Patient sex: M
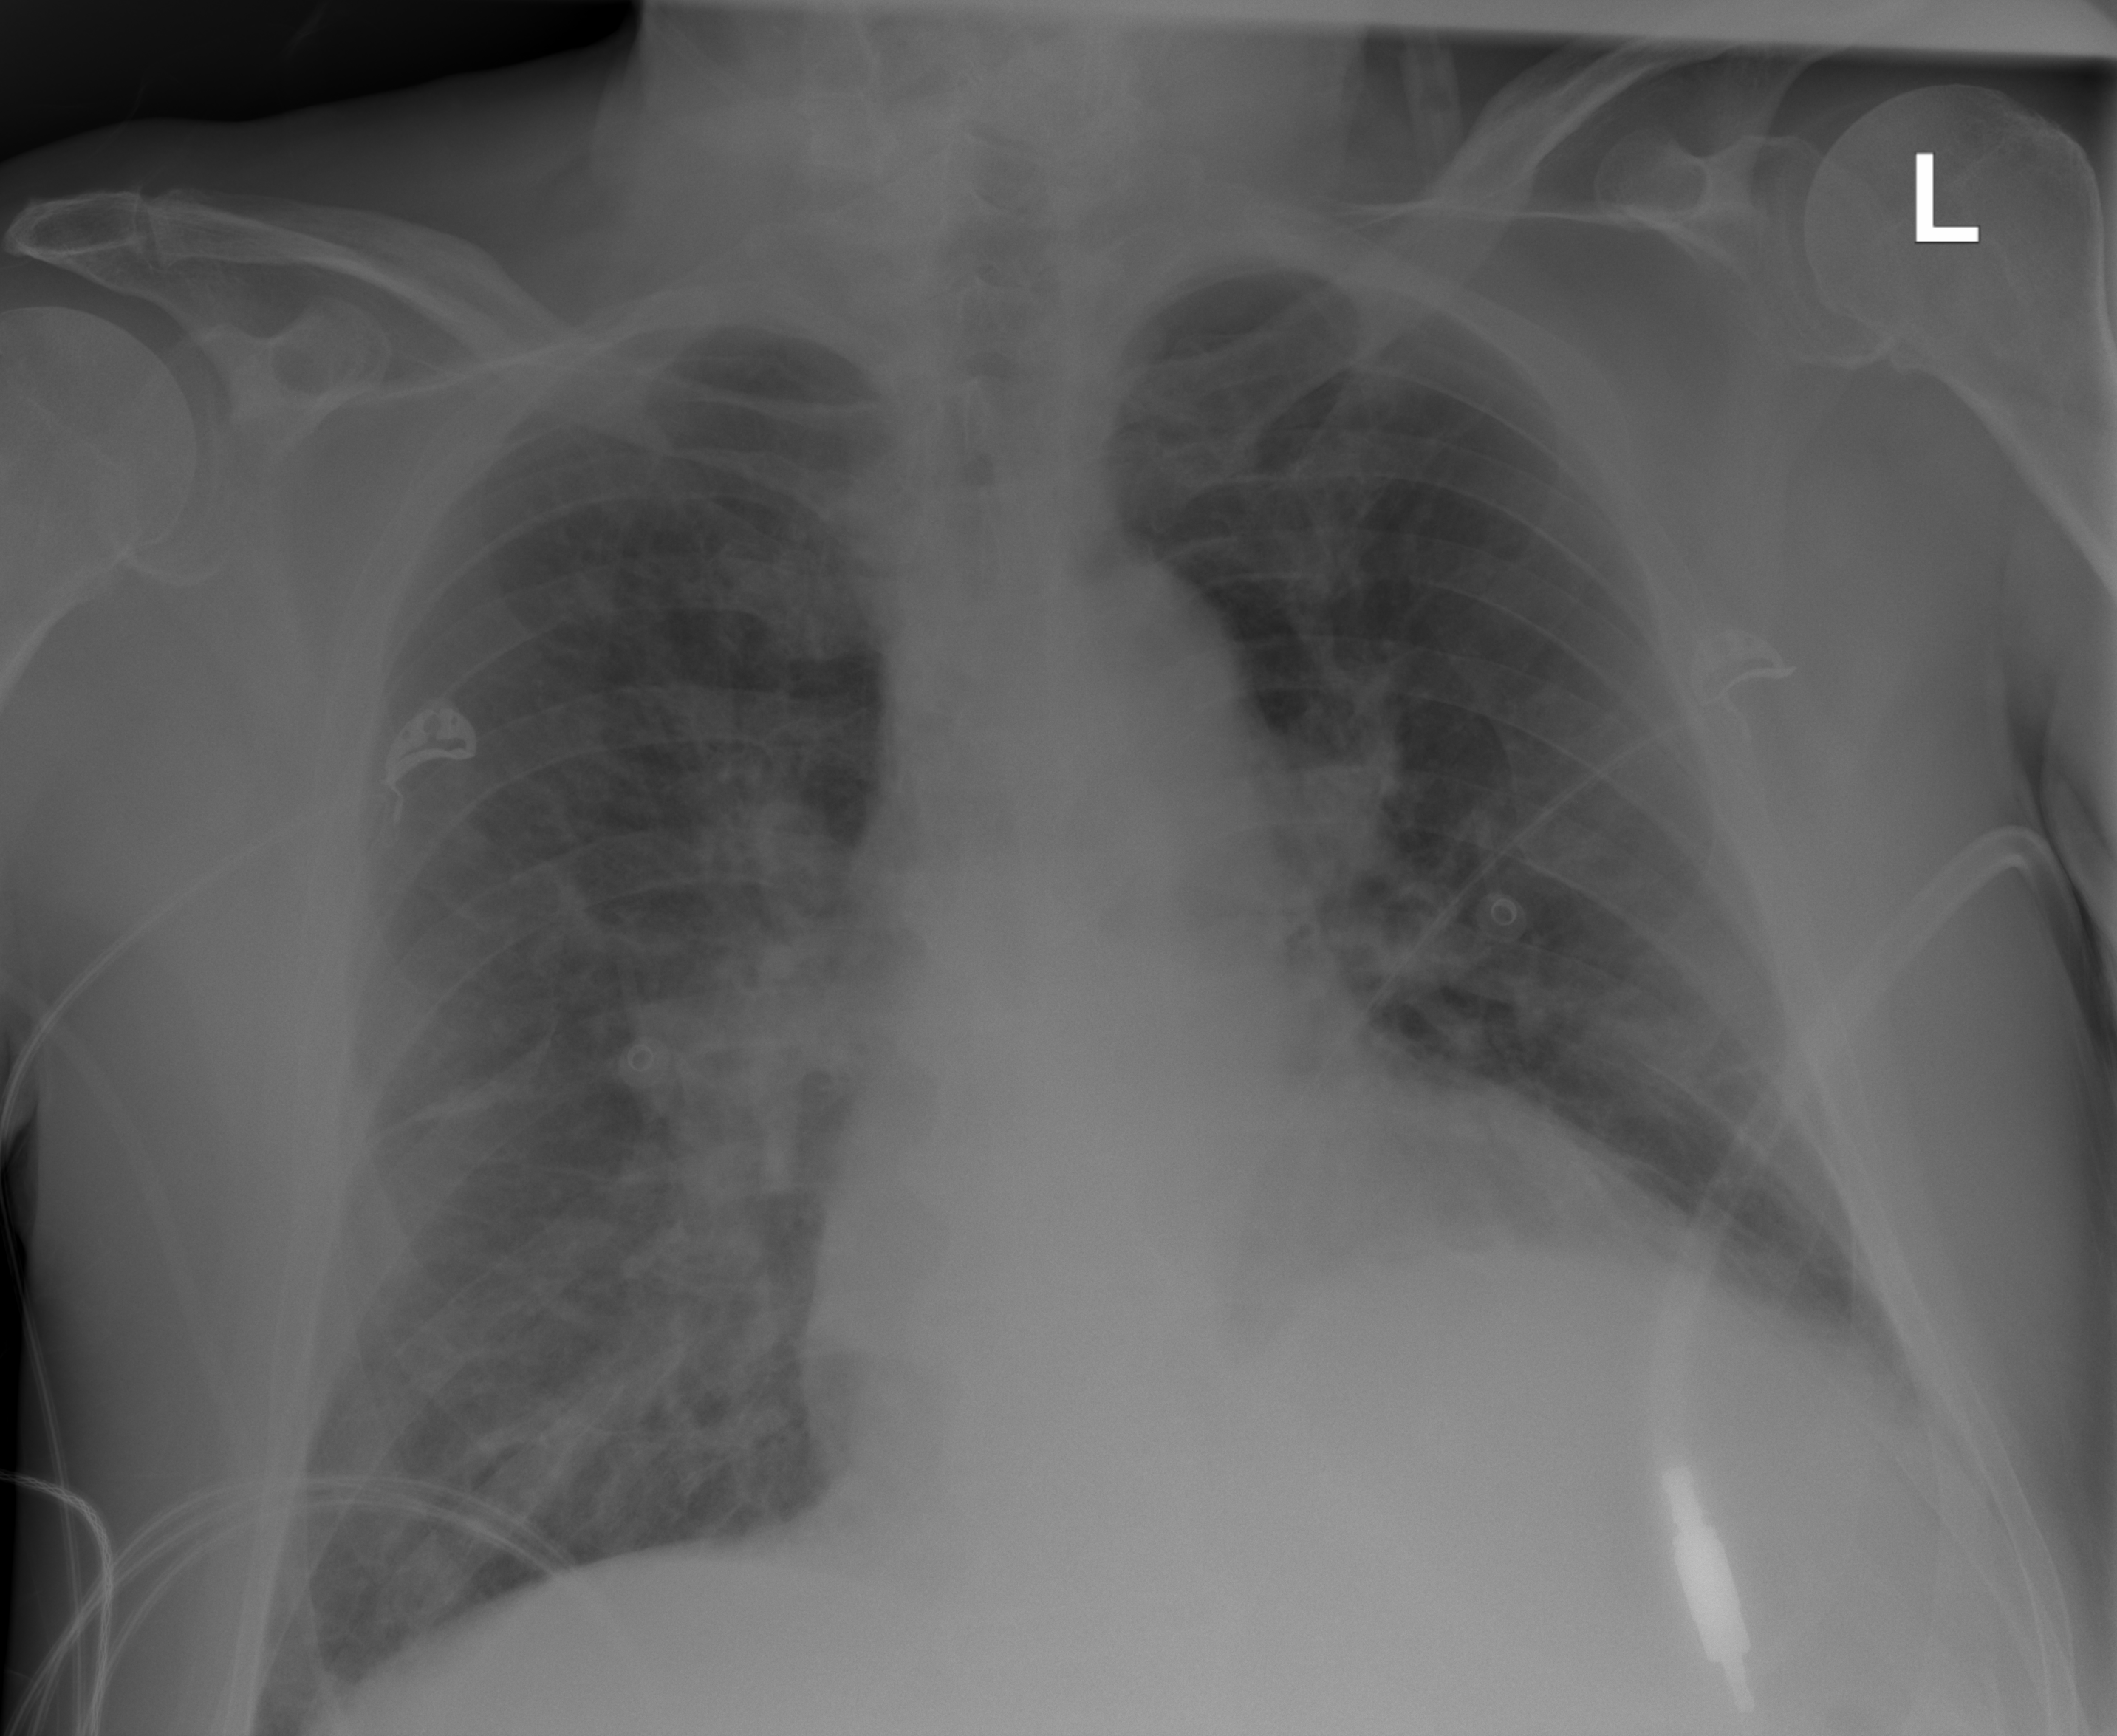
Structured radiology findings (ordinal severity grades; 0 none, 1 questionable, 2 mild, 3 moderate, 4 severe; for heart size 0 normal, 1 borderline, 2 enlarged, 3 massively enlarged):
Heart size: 0
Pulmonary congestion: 2
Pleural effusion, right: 0
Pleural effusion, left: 0
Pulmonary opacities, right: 2
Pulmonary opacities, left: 2
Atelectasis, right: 2
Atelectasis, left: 2